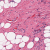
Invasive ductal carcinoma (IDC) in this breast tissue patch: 1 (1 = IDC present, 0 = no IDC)